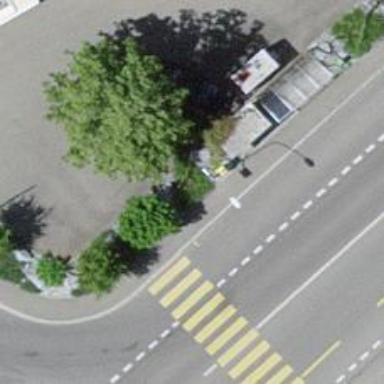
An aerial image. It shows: Post box is visible.